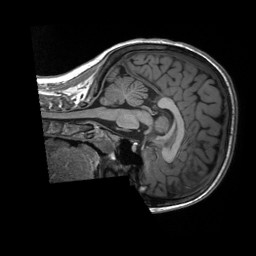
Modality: T1w
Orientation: sagittal
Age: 24
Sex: female
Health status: ill
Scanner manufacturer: siemens
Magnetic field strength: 3 T
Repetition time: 2.3 s
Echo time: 0.00232 s